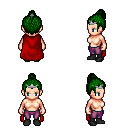
a pixel art fantasy rpg character, female body template, human, light skin, red cape, magenta pants, green short topknot hairstyle, silver tiara, black shoes, four views (front, back, left, right), 2x2 character sprite sheet, small pixel art, hard edges, no anti-aliasing